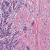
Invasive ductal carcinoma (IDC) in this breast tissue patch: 1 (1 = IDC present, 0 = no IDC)